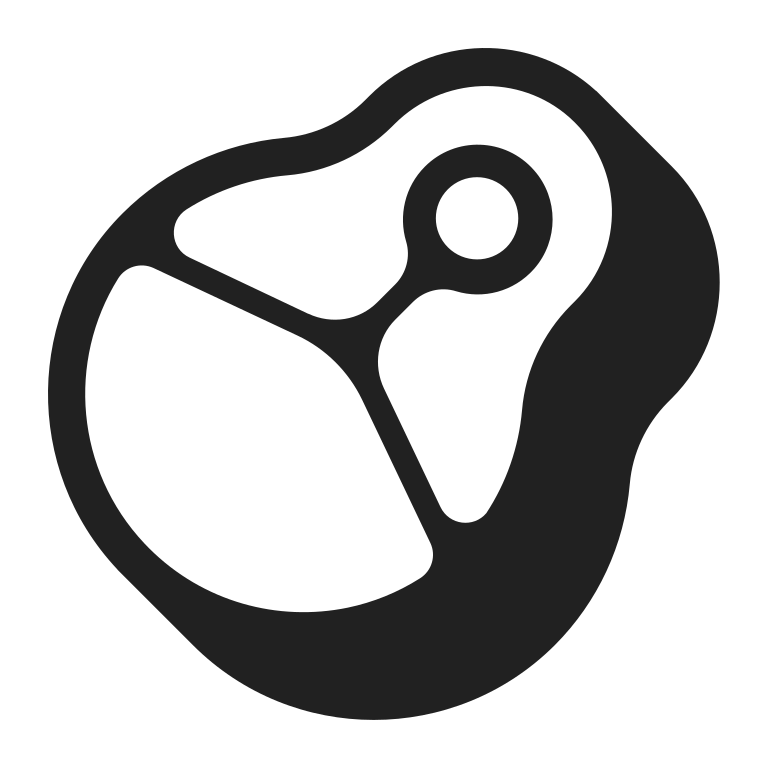
cut of meat high contrast